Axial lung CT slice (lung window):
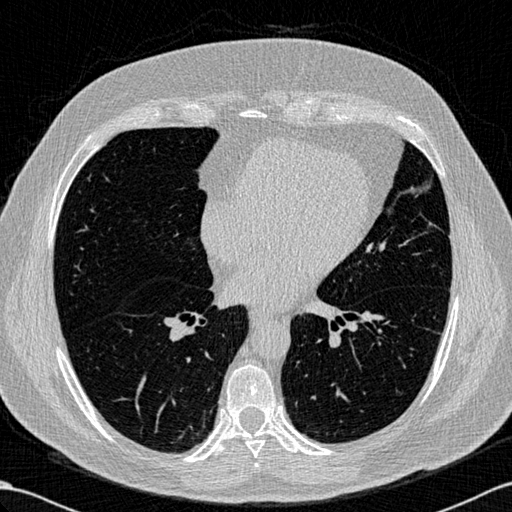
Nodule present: no